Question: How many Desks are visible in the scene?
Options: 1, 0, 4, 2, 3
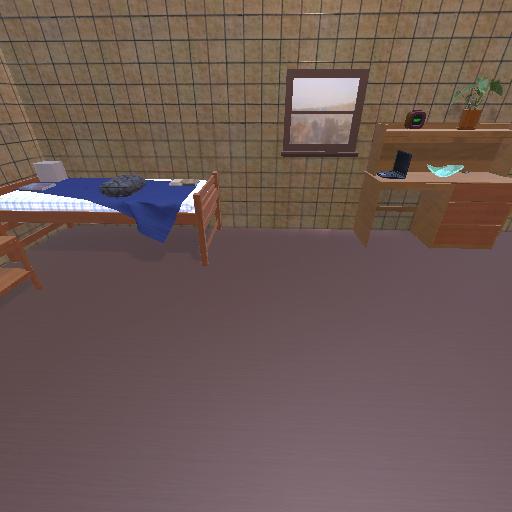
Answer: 1